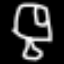
Label: mushroom